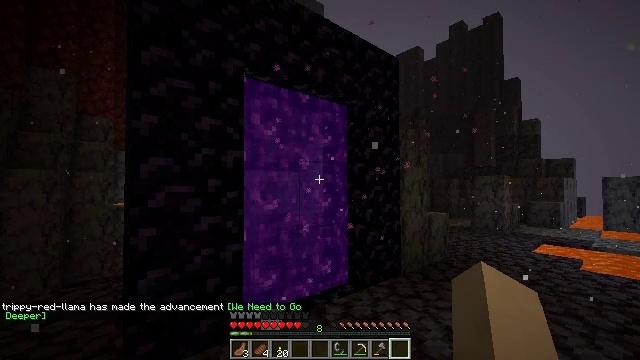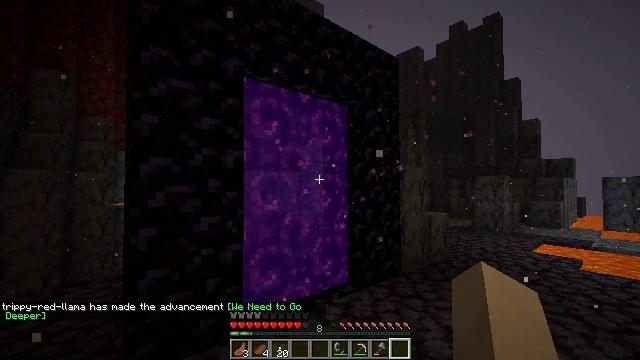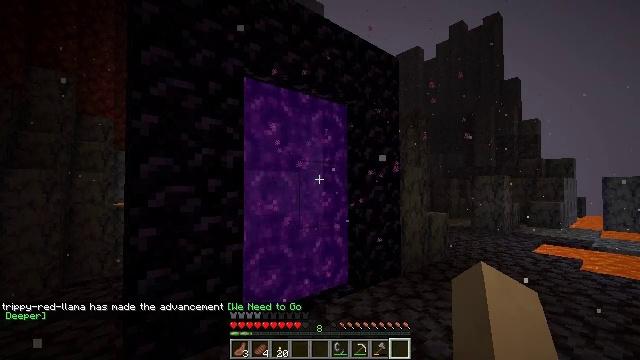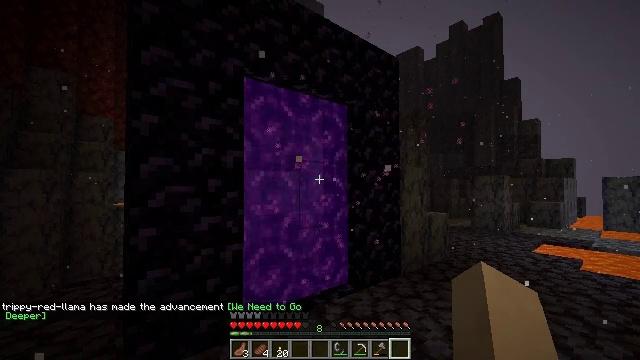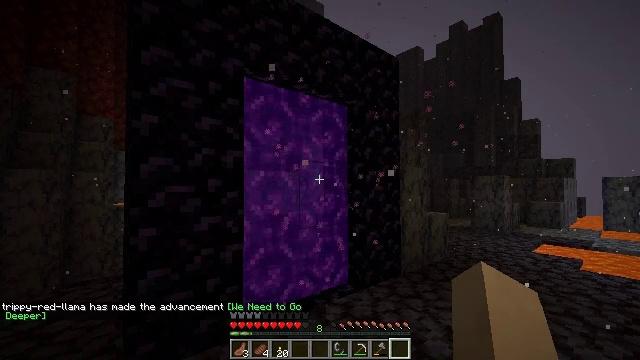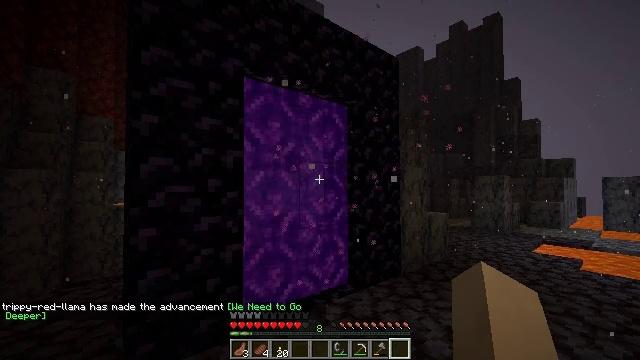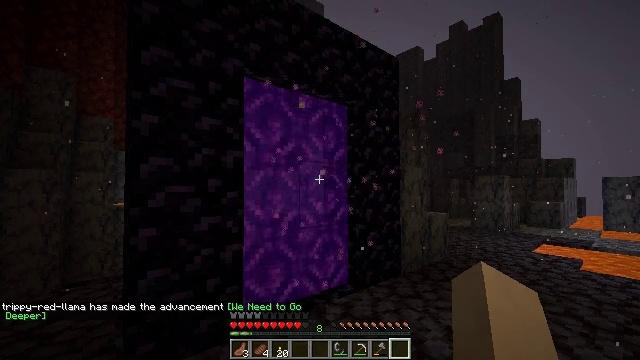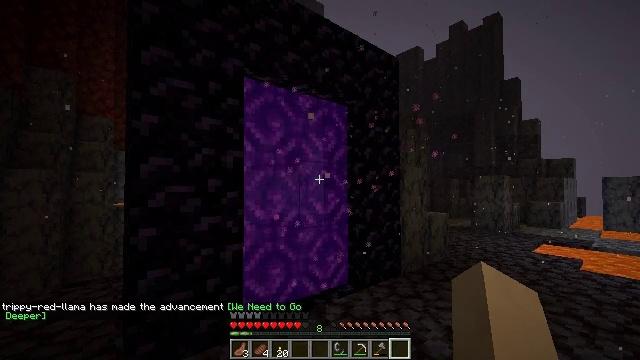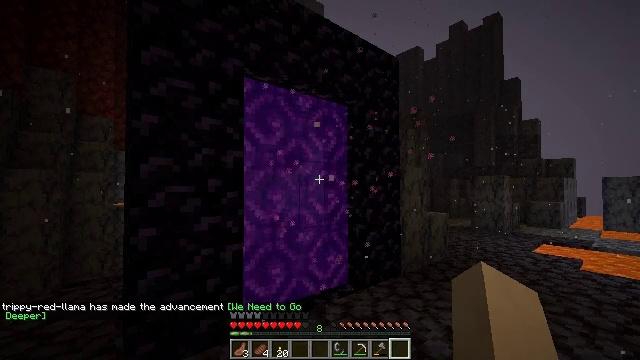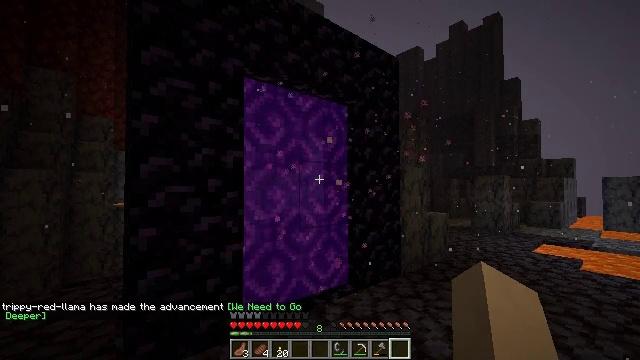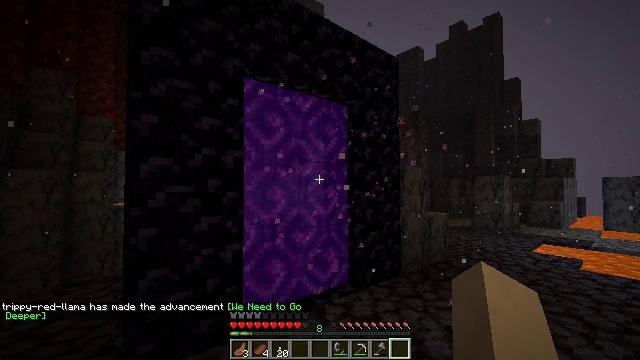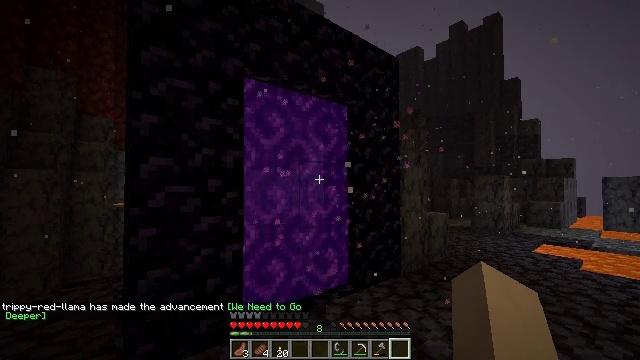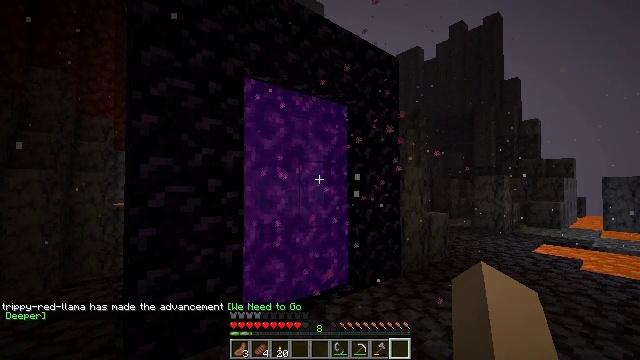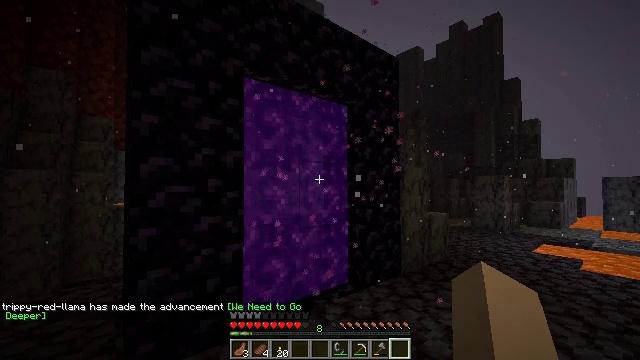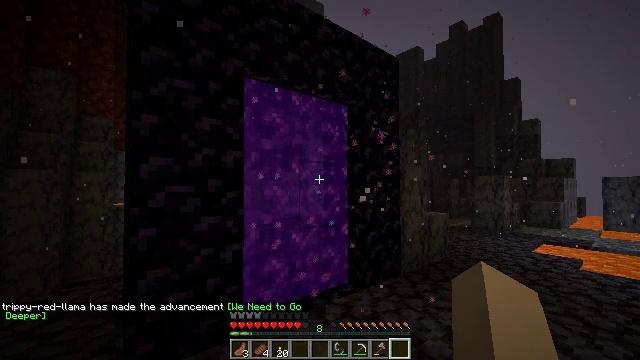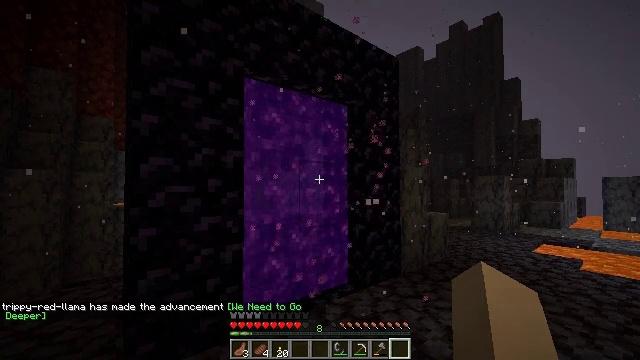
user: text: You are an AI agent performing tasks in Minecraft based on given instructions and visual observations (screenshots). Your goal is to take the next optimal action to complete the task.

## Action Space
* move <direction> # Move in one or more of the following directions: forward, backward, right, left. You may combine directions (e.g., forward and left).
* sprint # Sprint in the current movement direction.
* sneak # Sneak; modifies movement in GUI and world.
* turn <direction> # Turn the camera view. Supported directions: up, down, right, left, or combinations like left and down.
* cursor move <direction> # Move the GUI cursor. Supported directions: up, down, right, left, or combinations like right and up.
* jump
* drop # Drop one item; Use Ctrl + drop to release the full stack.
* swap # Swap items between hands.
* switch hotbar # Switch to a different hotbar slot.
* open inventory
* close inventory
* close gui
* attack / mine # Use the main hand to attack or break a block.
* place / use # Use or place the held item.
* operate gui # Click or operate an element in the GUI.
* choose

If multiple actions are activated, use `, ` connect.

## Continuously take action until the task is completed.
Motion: motion action
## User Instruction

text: Hunt the magma cube.
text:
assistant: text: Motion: no_op
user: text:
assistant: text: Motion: no_op
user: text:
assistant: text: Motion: no_op
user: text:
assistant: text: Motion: no_op
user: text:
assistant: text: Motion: no_op
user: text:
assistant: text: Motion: no_op
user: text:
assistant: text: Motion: no_op
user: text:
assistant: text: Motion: no_op
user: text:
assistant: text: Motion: no_op
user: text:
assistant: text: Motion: no_op
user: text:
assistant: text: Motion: no_op
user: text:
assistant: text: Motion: no_op
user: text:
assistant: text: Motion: no_op
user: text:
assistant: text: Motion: no_op
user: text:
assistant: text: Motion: no_op
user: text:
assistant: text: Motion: no_op
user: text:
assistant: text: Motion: no_op
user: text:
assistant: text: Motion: no_op
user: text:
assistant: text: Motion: turn right
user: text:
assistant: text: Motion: turn right
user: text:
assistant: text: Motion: turn right
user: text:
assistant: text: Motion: no_op
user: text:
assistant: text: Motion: no_op
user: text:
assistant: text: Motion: no_op
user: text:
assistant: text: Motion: no_op
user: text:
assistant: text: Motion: no_op
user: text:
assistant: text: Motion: no_op
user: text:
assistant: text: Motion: no_op
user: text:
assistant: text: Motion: no_op
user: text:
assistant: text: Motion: no_op